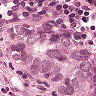
Metastatic tissue present: yes